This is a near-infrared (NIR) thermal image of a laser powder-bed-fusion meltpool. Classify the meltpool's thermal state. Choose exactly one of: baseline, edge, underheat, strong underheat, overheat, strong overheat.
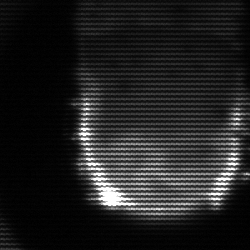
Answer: baseline